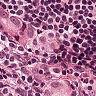
Metastatic tissue present: yes